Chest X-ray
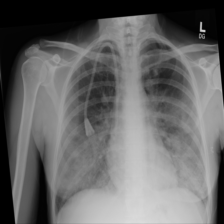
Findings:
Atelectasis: negative
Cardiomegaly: negative
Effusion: negative
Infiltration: negative
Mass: negative
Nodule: negative
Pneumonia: negative
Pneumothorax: negative
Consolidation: negative
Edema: negative
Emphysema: negative
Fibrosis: negative
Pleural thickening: negative
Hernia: negative